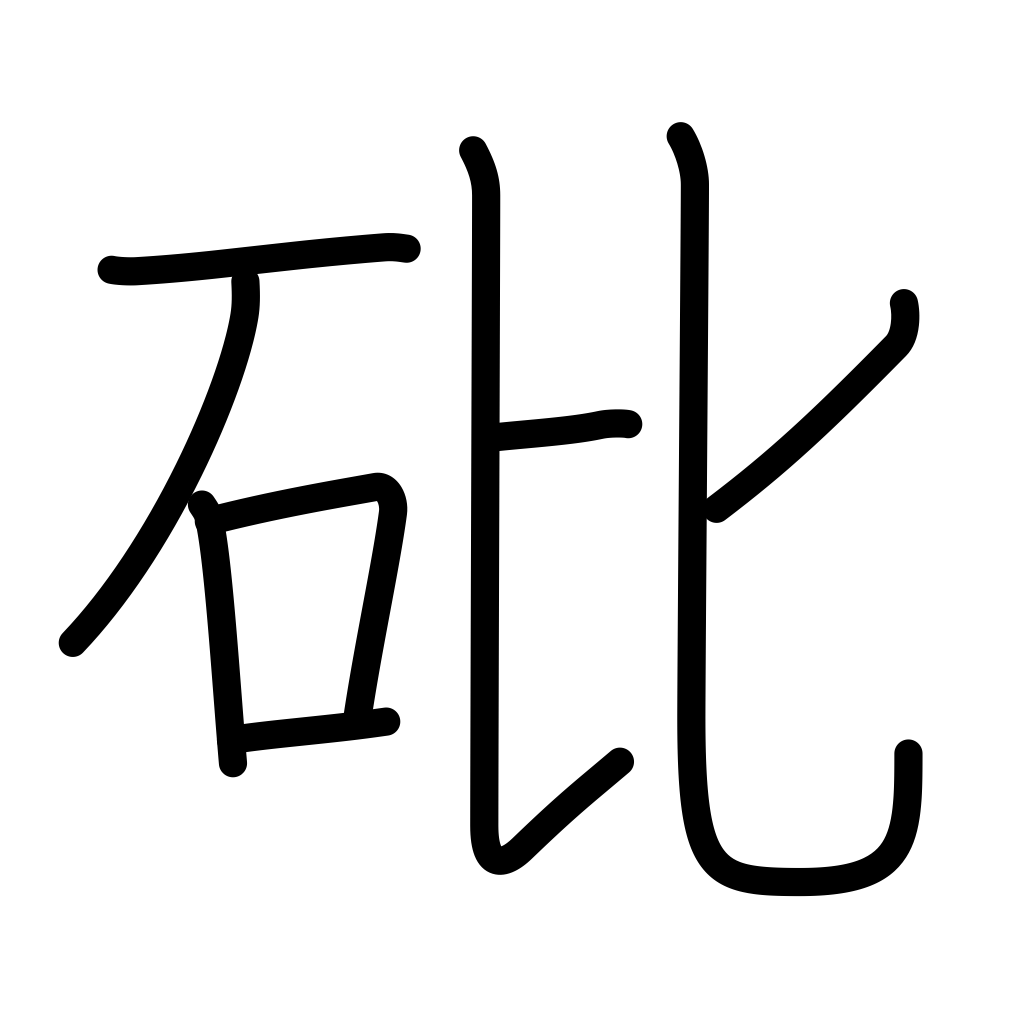
Meaning: arsenic